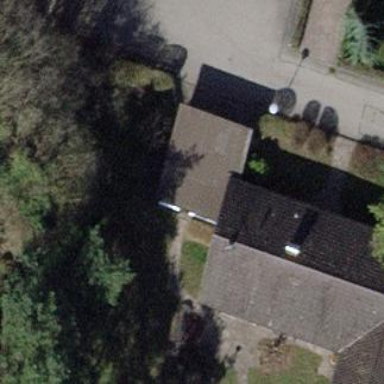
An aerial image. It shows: Garage.